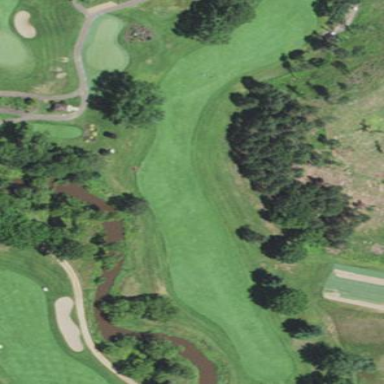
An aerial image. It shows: Area with grass used as rough in golf course.